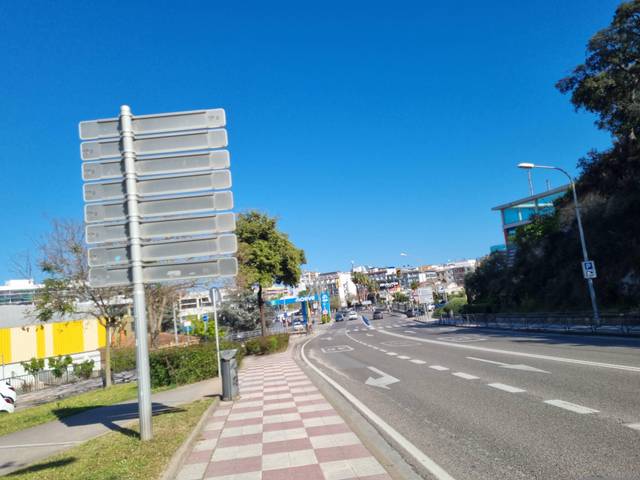
Region: Spain
Coordinates: 41.701, 2.839